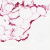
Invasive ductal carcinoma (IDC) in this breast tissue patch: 0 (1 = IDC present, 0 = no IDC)